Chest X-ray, PA view. Patient: 40 years old, sex M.
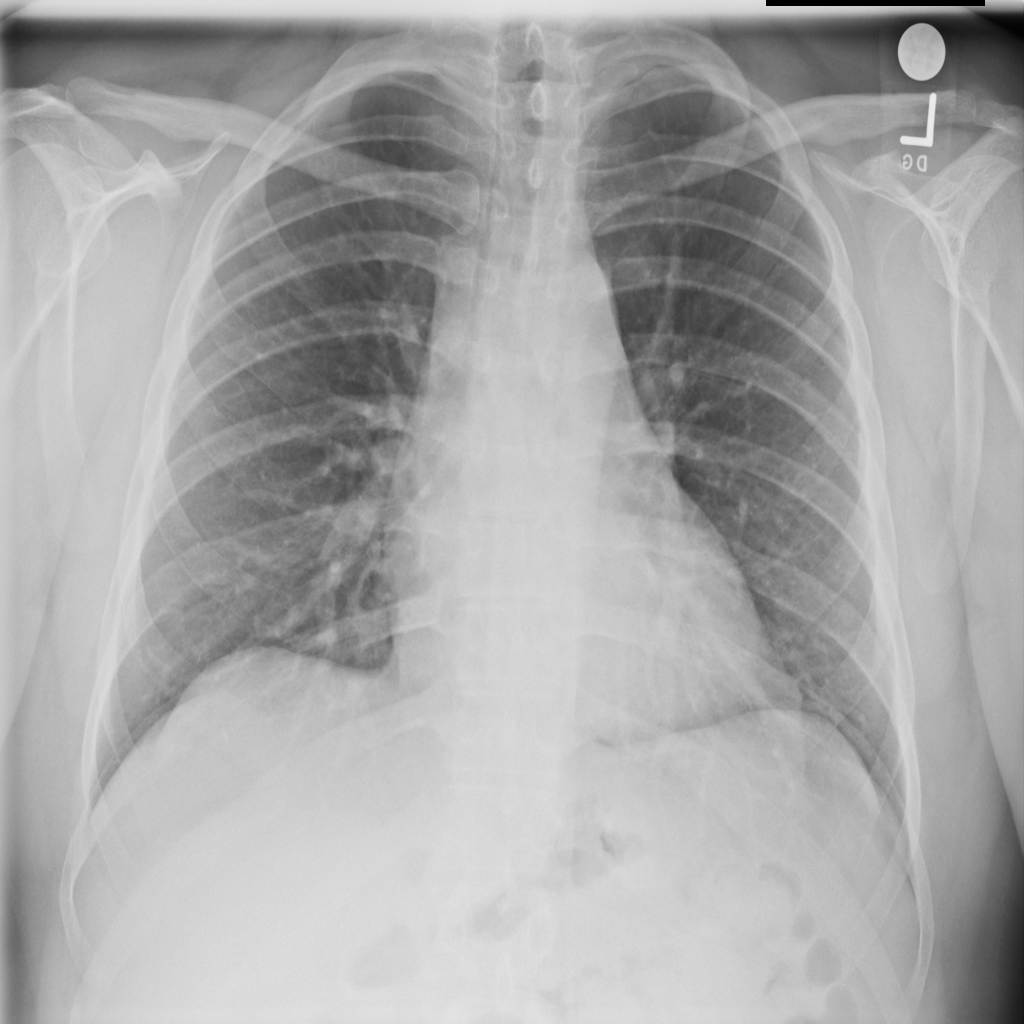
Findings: No Finding